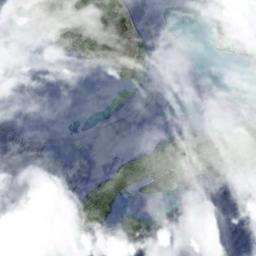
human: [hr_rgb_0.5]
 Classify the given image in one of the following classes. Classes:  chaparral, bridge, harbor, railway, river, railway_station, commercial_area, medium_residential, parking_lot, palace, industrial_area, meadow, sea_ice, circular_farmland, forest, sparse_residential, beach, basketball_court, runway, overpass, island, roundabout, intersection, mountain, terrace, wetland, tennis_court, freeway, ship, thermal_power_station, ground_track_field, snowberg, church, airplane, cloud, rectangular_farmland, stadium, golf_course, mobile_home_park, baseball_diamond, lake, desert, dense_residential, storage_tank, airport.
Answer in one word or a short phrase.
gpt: cloud